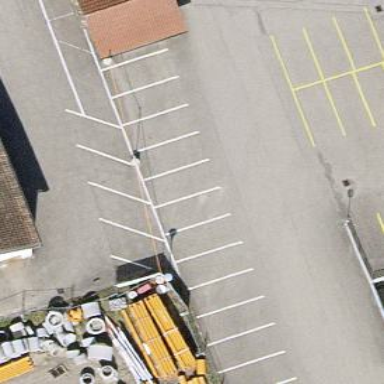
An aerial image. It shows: Parking lane area.